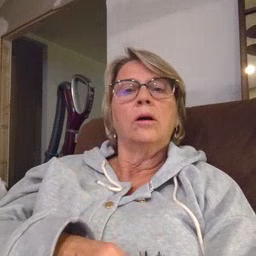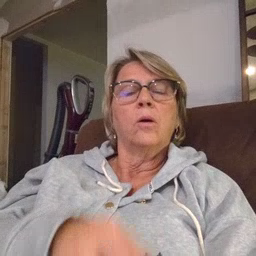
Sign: dog